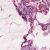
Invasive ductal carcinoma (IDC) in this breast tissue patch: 0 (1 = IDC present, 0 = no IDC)